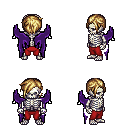
a pixel art fantasy rpg character, male body template, skeleton, purple wings, red pants, blonde pixie cut hairstyle, four views (front, back, left, right), 2x2 character sprite sheet, small pixel art, hard edges, no anti-aliasing